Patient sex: M
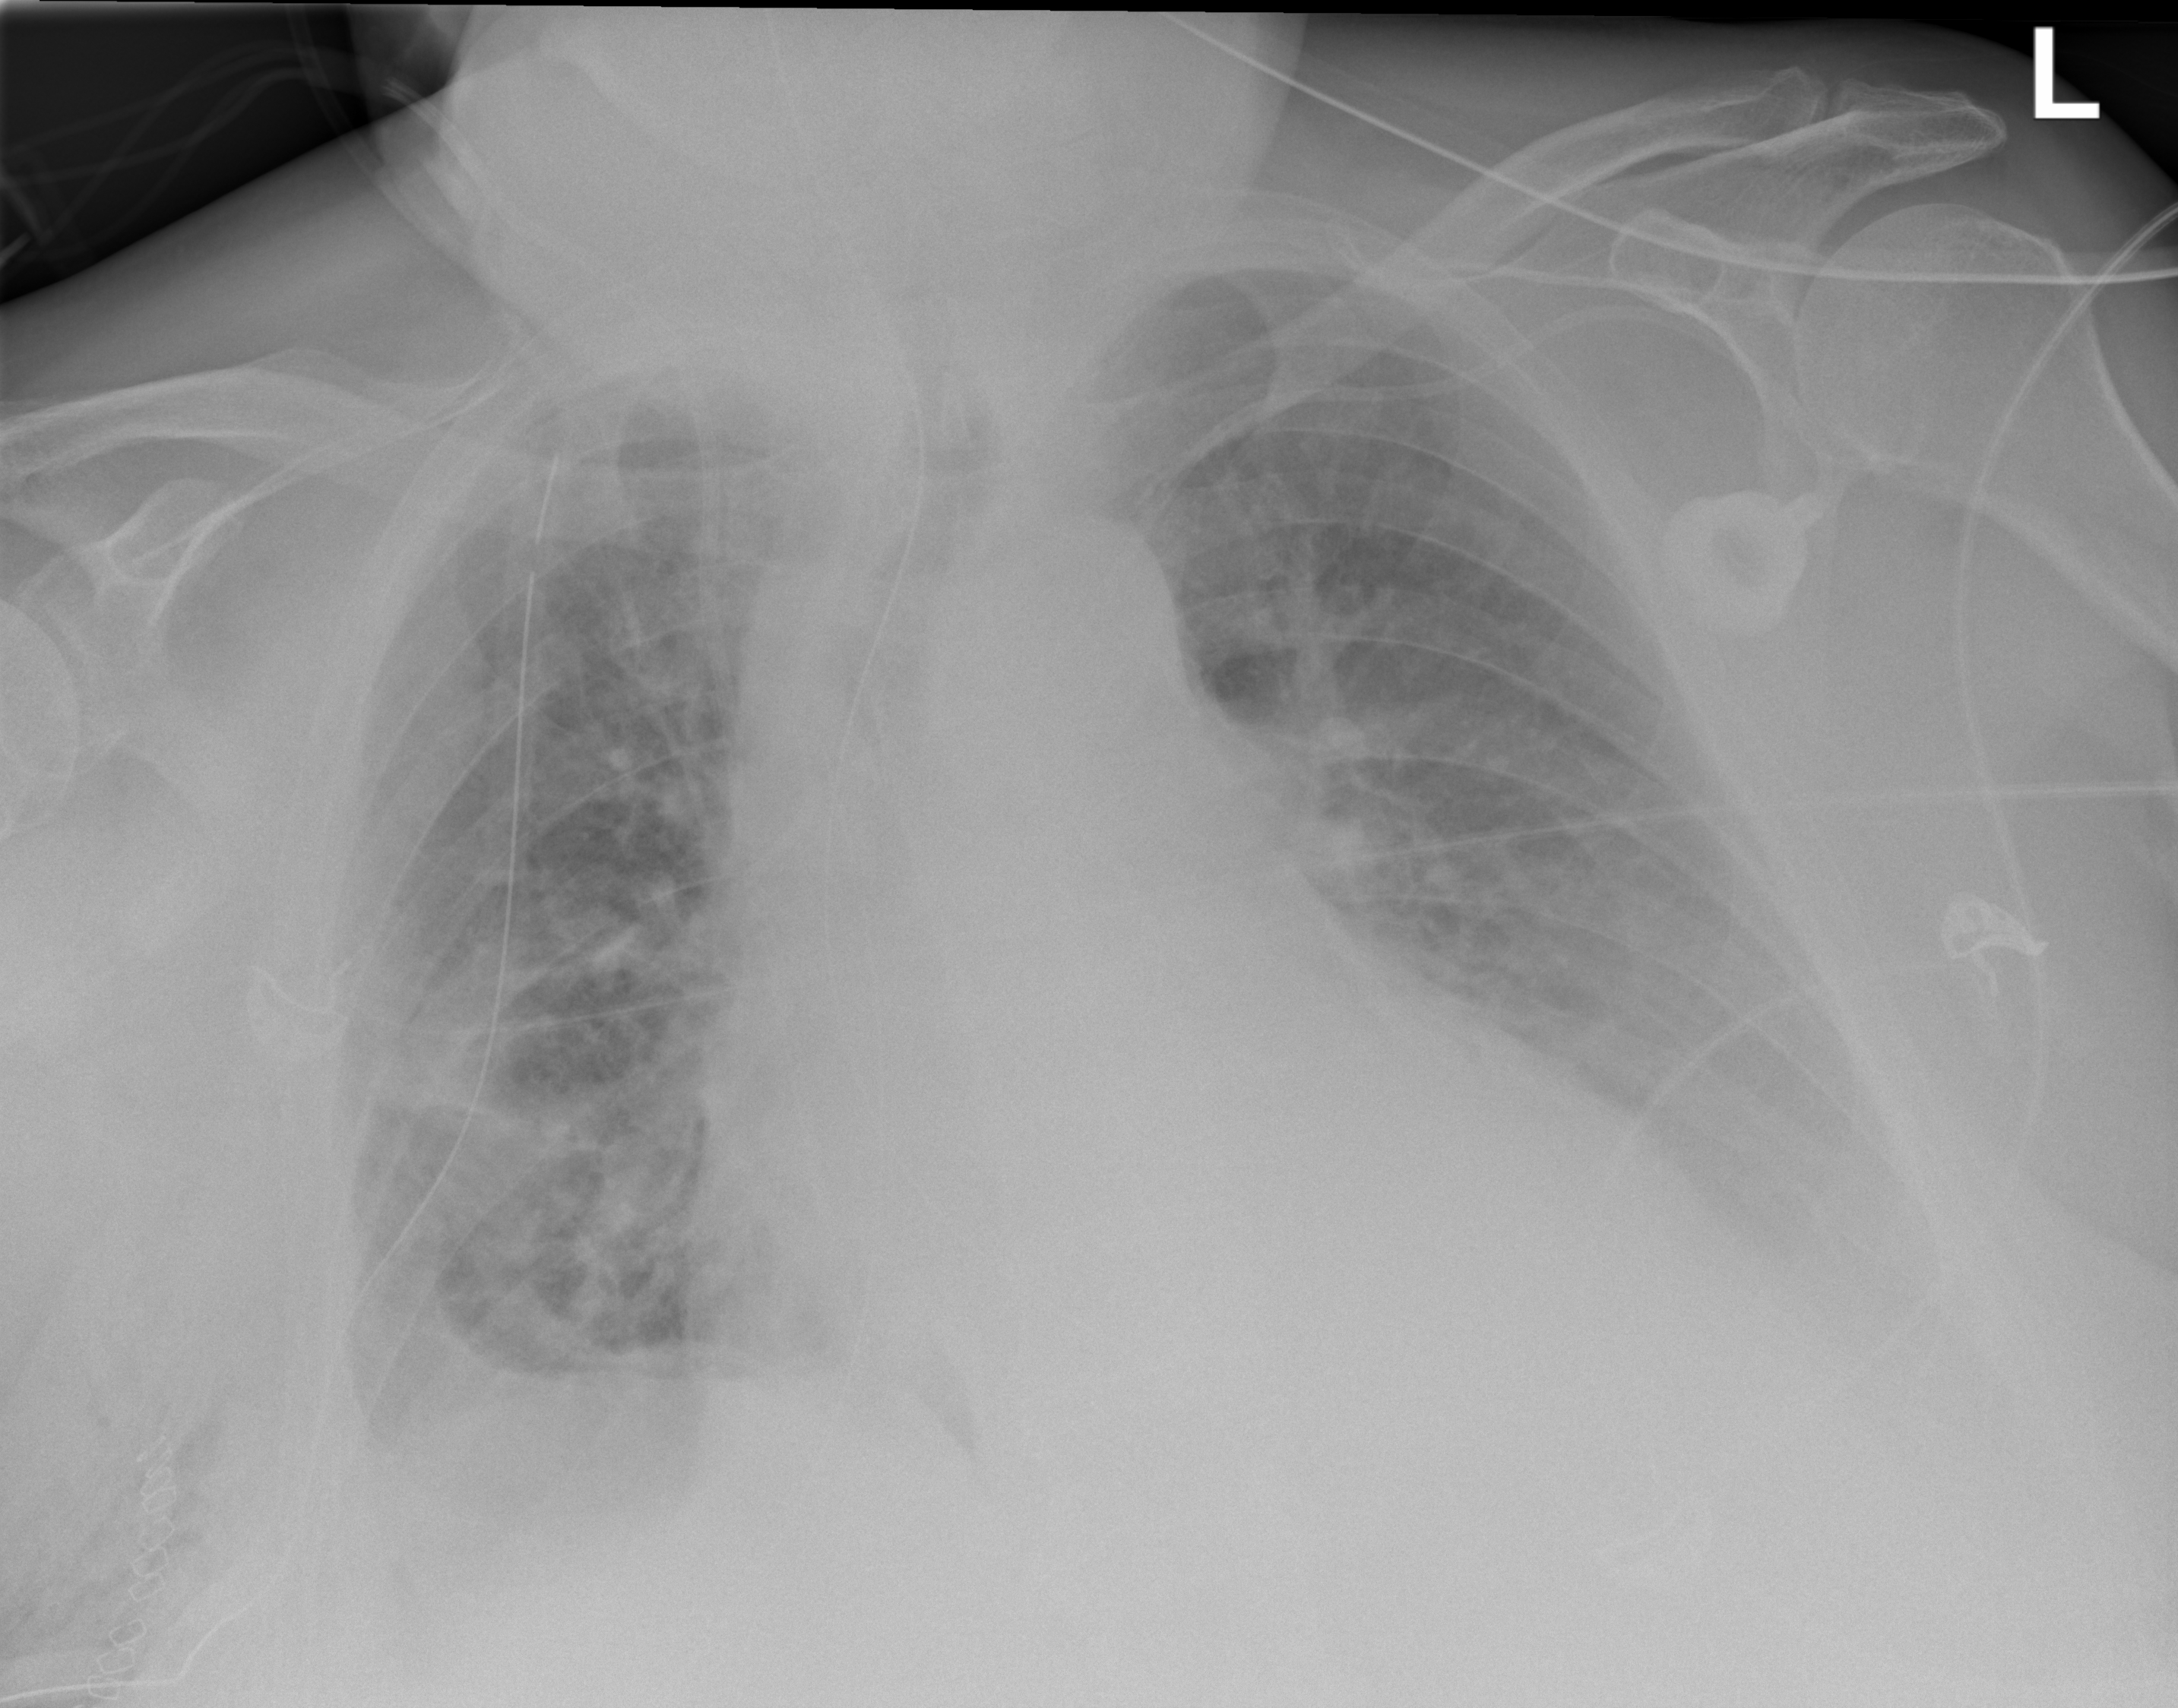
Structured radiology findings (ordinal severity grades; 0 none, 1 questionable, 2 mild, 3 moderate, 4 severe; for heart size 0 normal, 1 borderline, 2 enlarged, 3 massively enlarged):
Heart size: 2
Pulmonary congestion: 3
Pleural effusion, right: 2
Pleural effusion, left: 2
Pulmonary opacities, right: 2
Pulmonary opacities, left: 0
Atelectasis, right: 2
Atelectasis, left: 2